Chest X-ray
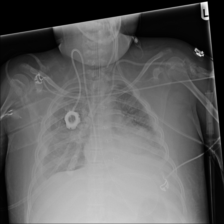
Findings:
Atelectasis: negative
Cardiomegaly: negative
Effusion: positive
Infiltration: positive
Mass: negative
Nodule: negative
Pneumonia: negative
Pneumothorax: negative
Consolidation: negative
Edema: negative
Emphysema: negative
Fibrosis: negative
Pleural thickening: negative
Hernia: negative